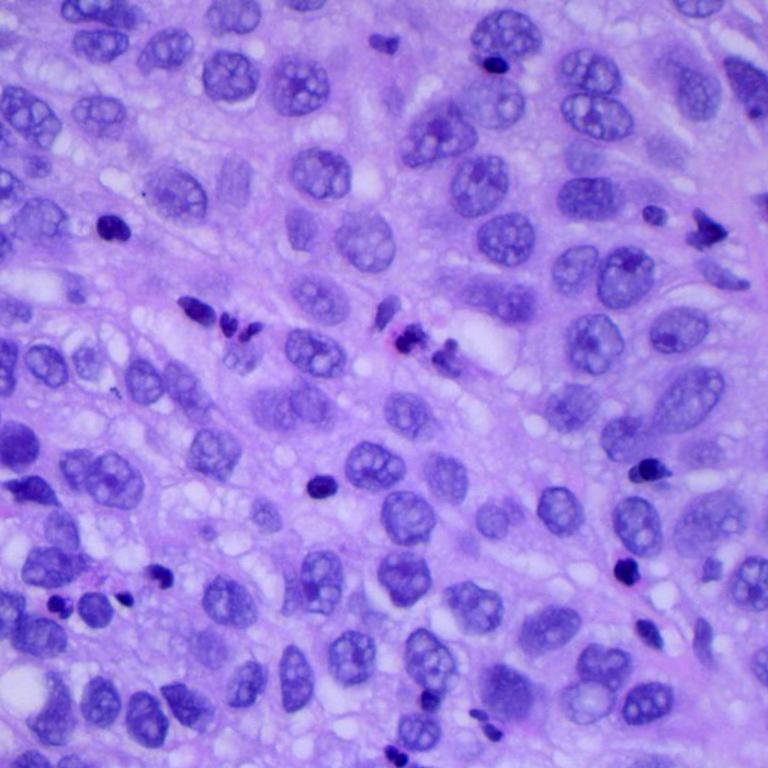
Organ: lung
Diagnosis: squamous carcinomas